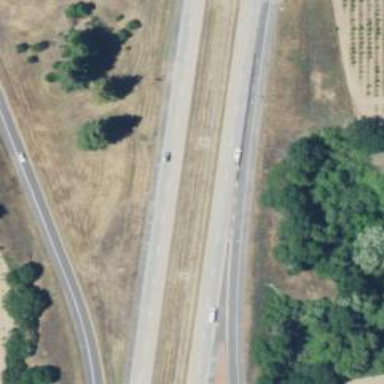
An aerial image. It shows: View of motorway.